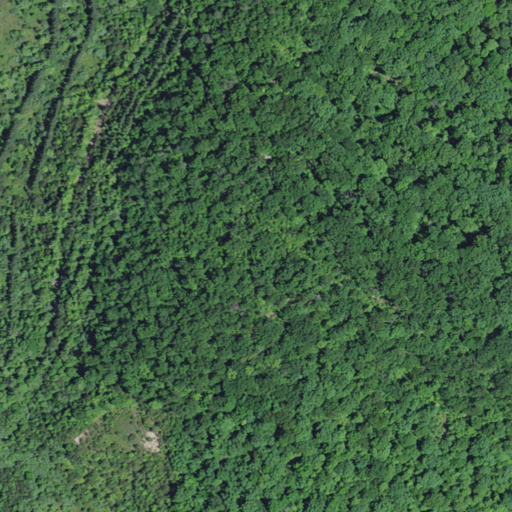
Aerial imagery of mountain in Kentucky named Peach Orchard Knob containing deciduous forest, evergreen forest, mixed forest, and grassland